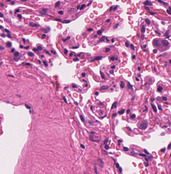
Tumor epithelial tissue: no
Tumor-associated stroma tissue: no
Normal tissue: yes